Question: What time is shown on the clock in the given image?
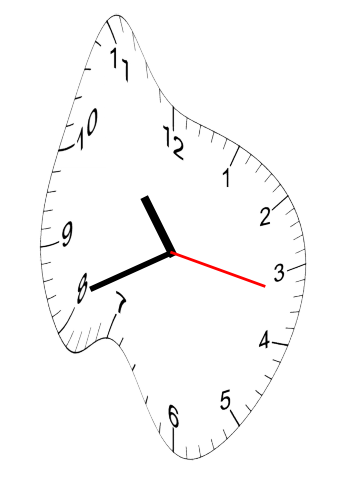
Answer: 10:41:17